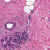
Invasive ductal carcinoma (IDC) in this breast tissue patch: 0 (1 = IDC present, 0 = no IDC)